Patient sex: M
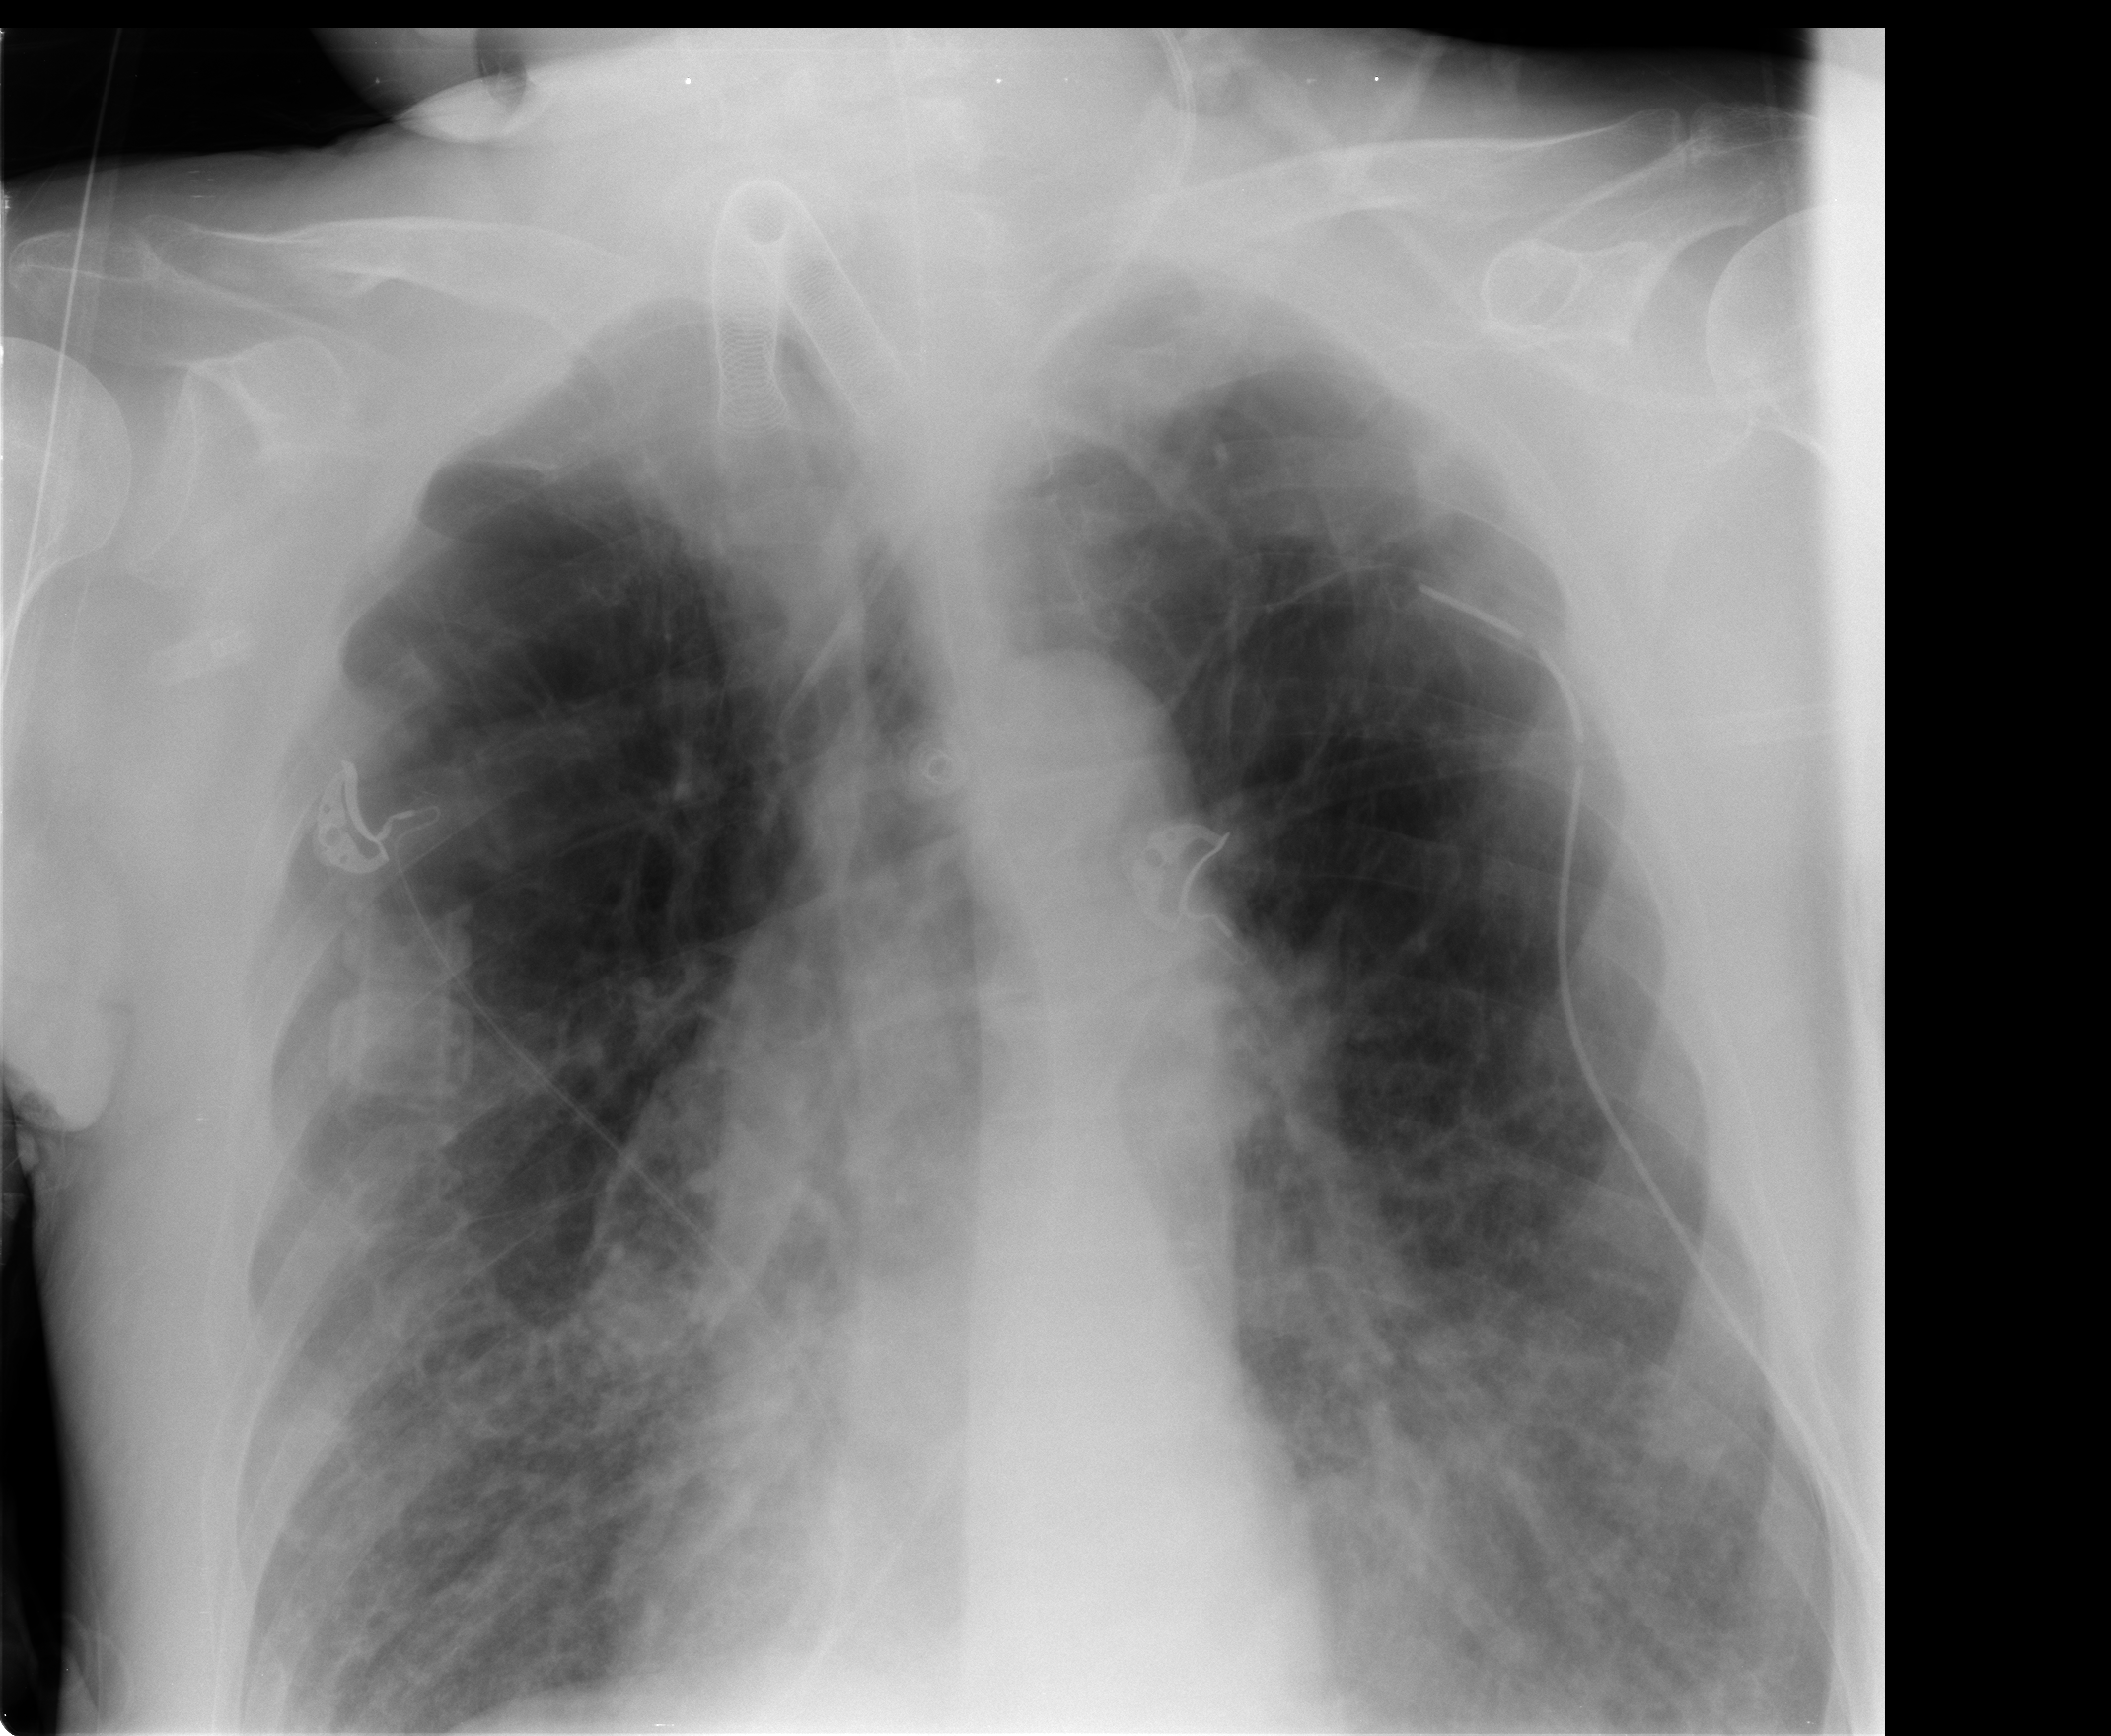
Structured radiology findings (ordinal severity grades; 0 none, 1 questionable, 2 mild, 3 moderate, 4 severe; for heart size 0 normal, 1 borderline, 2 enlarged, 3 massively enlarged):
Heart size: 0
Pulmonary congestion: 0
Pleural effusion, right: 0
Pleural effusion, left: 0
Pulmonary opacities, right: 1
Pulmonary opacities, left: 1
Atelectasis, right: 0
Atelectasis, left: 0